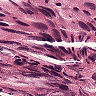
Metastatic tissue present: yes